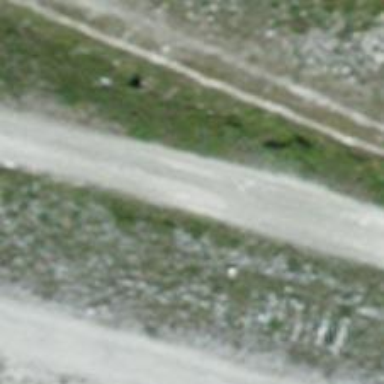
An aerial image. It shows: Gravel track with grade 4 classification.